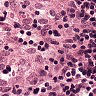
Metastatic tissue present: no